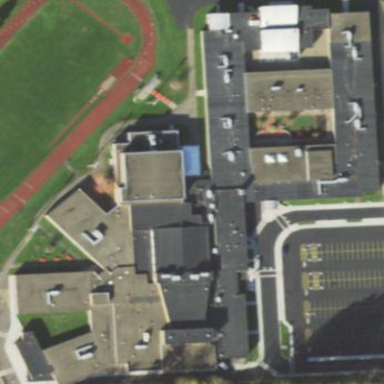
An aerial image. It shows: School building.